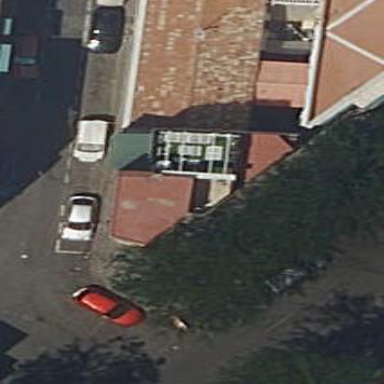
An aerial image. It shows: Image showing building with apartments.